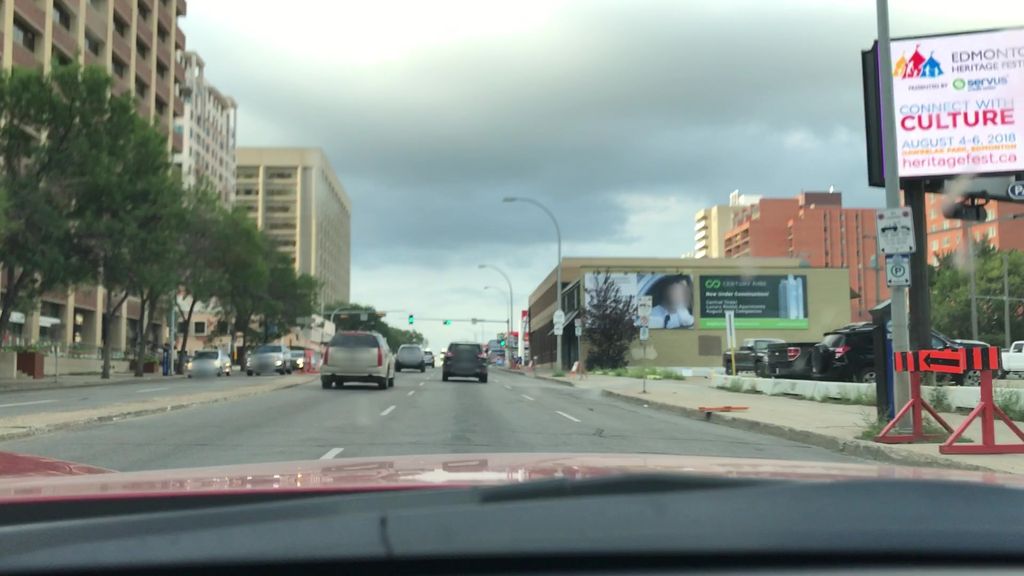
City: edmonton